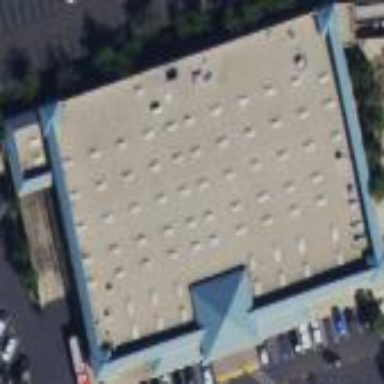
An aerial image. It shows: Commercial building housing supermarket.